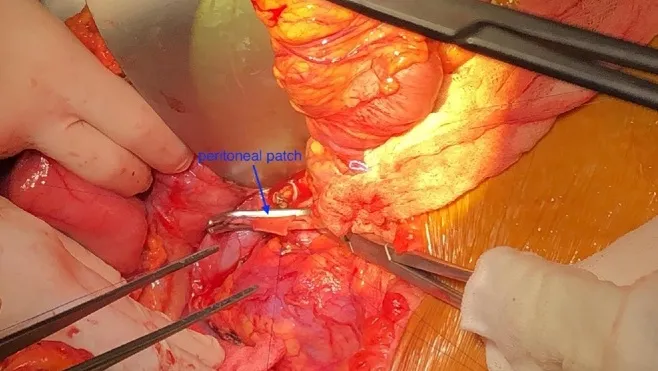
A. Intraoperative image. A lateral clamp on the IVC allows the blood flow to continue through the vein. After the removal of the mass with a portion of the surrounding vein, the peritoneal patch is hand-sewn to the vein.
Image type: medical_photograph (other_medical_photograph)